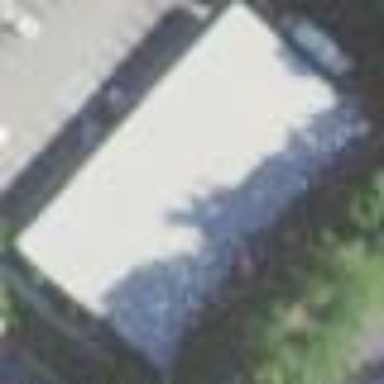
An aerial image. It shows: Commercial building.